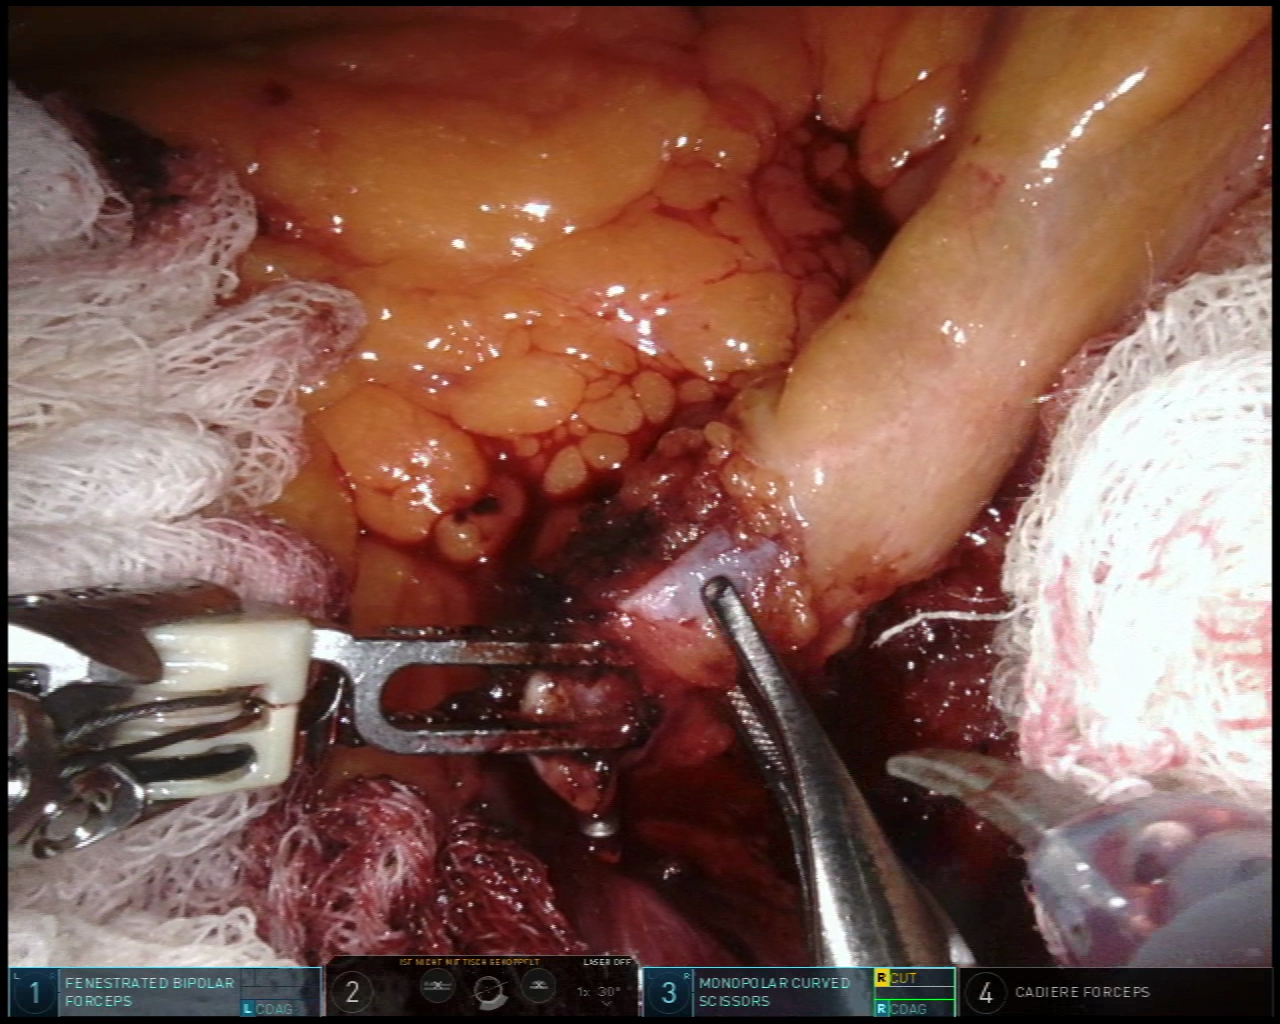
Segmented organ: intestinal_veins
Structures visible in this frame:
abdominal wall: no
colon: no
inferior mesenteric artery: no
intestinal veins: yes
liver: no
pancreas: no
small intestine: no
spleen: no
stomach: no
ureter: no
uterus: no
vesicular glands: no